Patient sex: F
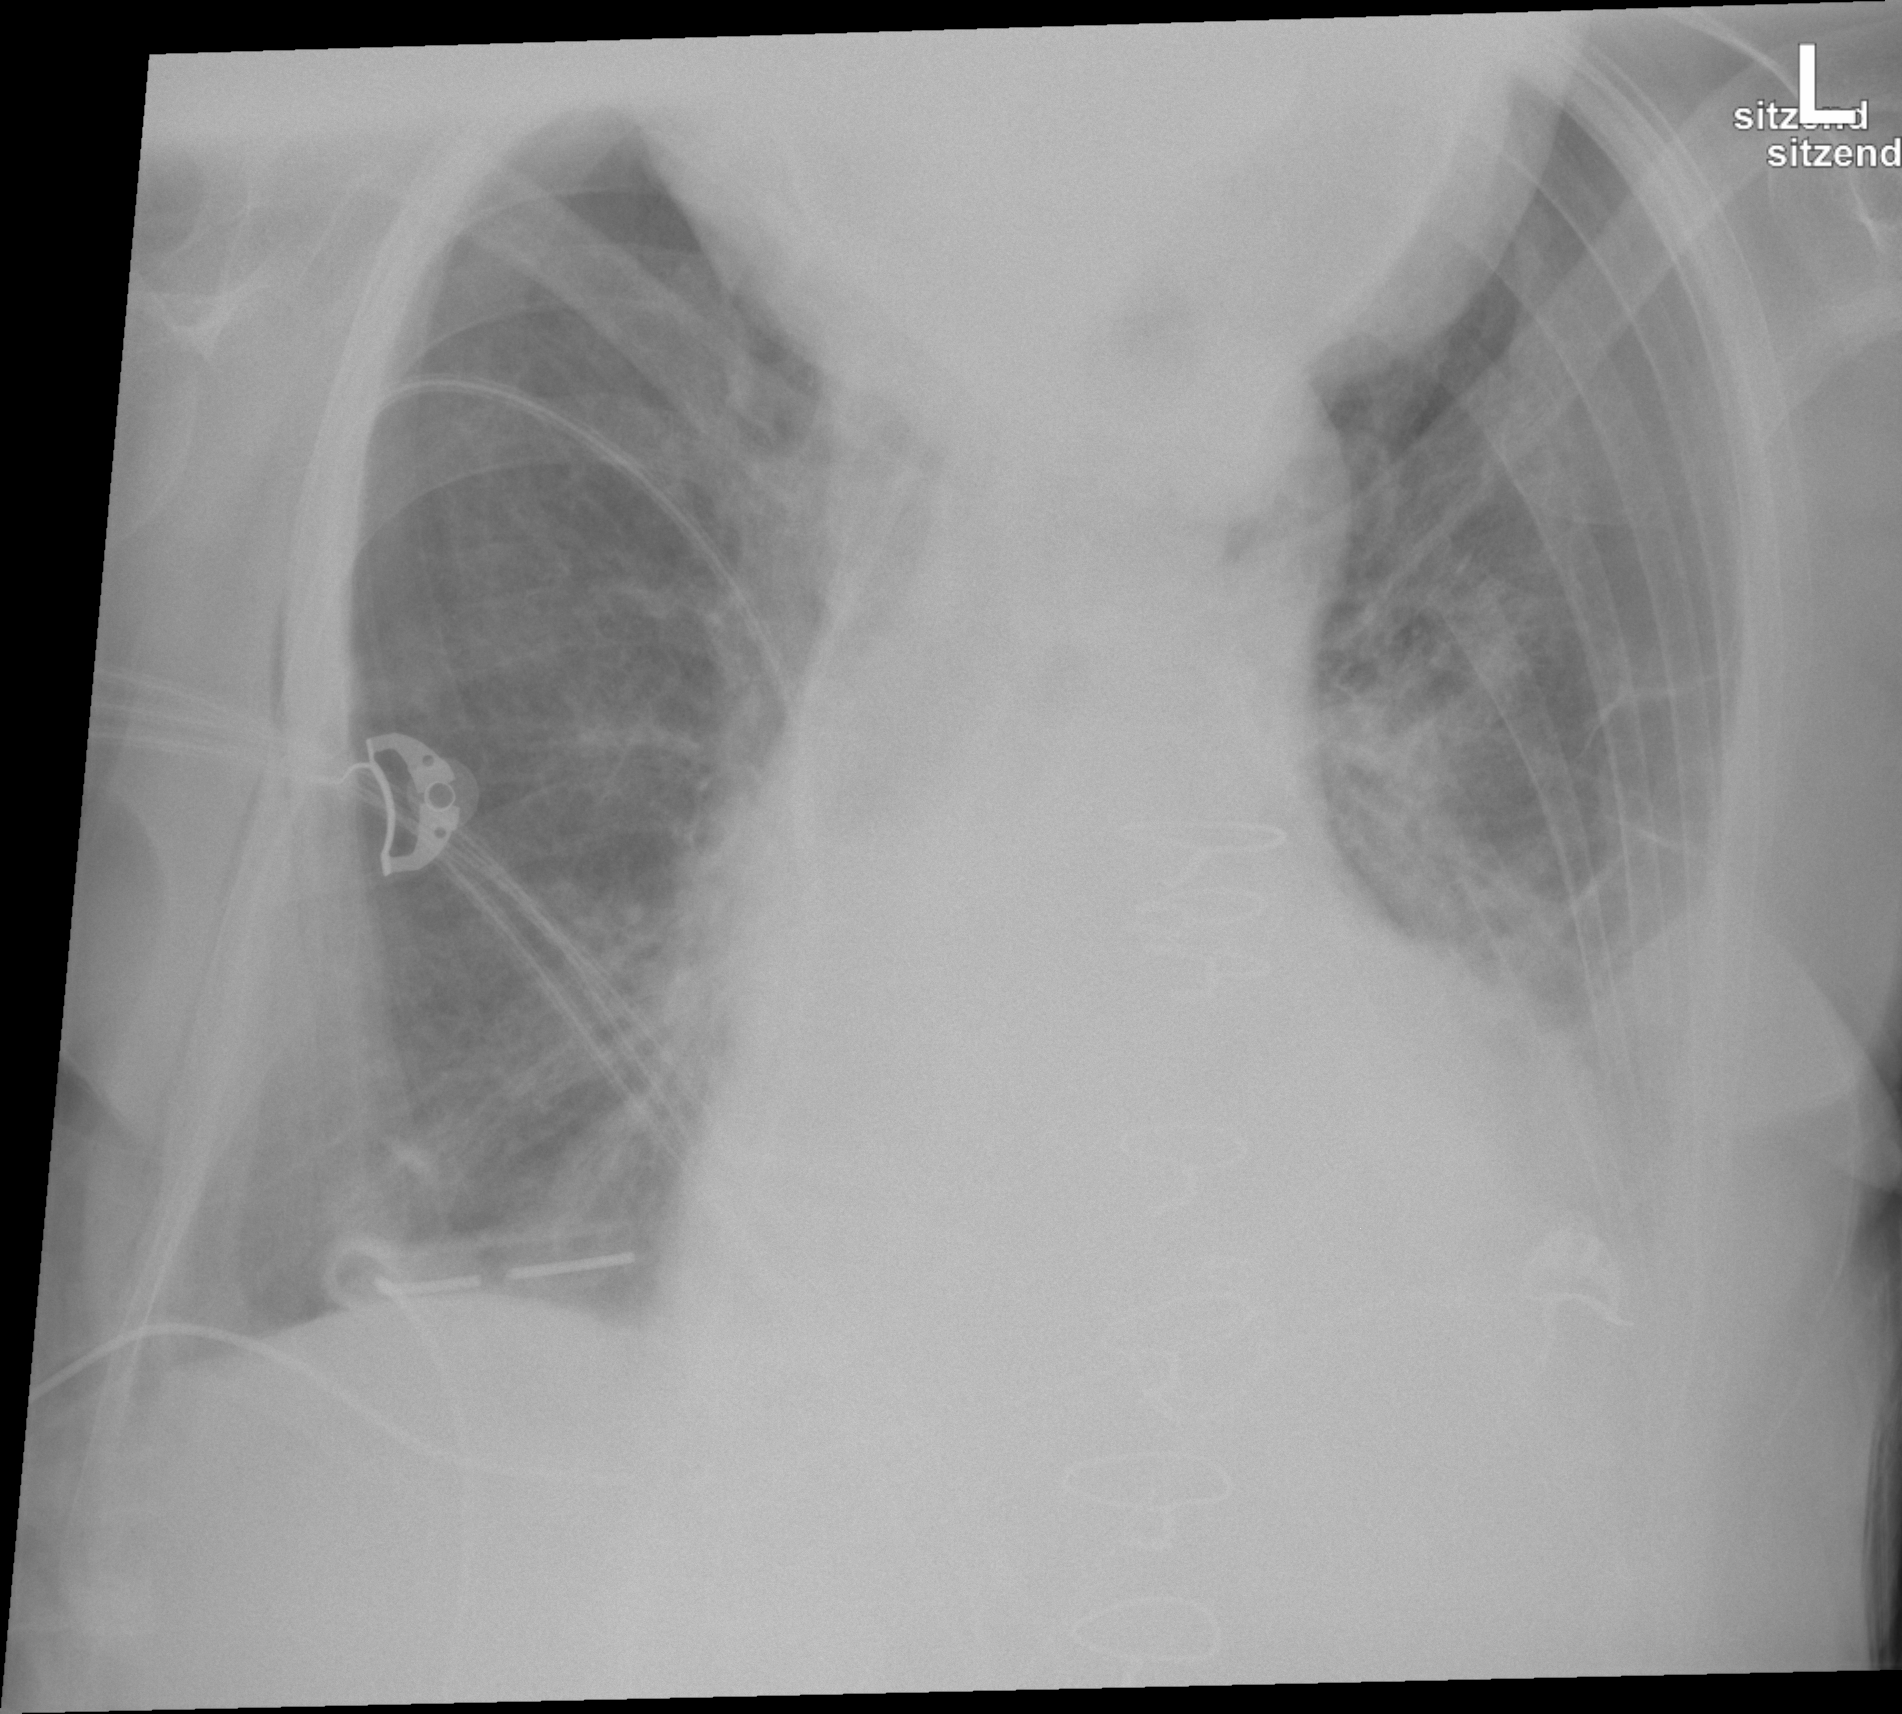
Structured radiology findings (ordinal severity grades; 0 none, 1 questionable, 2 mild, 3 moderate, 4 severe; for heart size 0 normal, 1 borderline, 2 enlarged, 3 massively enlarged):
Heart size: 2
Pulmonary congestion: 0
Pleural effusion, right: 0
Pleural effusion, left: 1
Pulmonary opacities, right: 2
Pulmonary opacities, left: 2
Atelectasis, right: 2
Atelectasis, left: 2